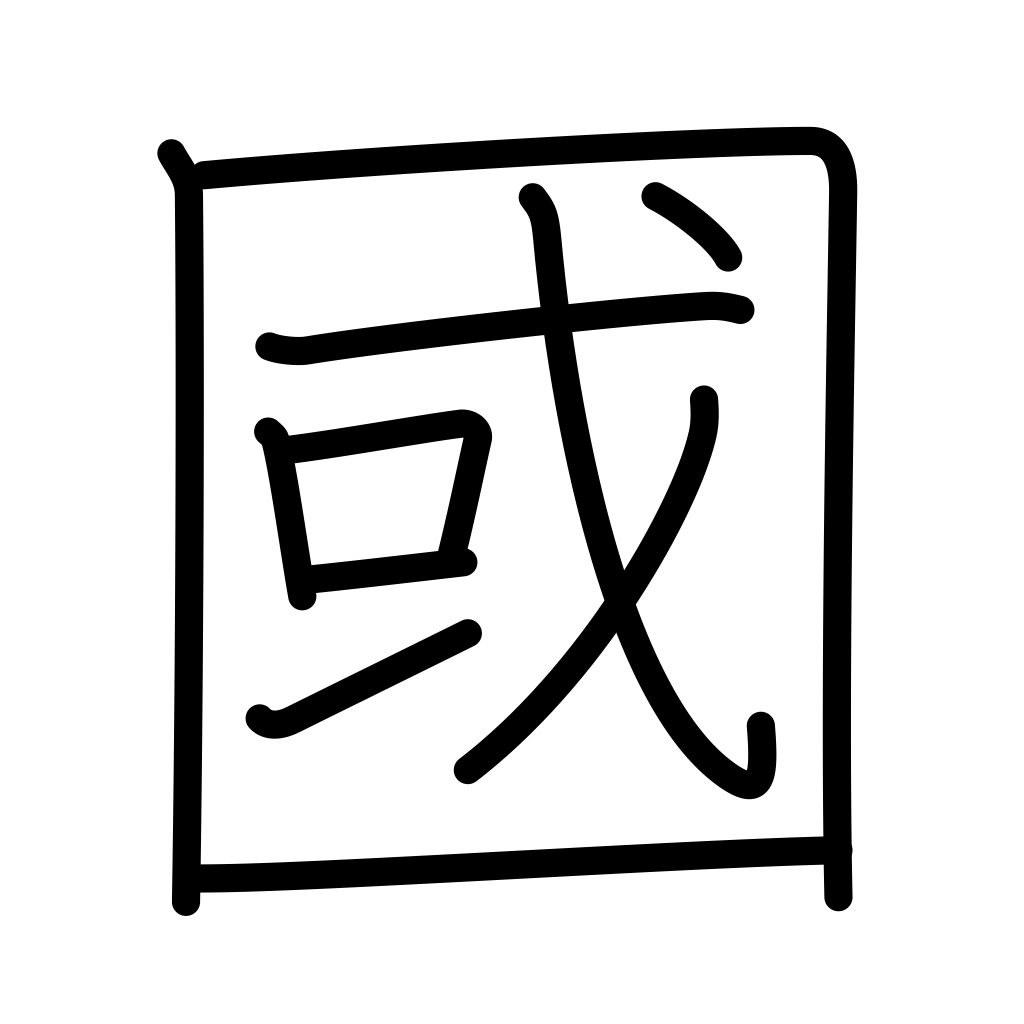
Meaning: country